Question: My 'UIRefreshControl' is stuck after switching tabs, It happenes only on the first tab. Inside TabBar I have 2 tabs with UIViewControler inside which I have UITableView.
I have tried all solutions suggested <URL> and none worked for me.
Below is what I am am doing.
'''
- (void)viewDidLoad {
[super viewDidLoad];
data = [[NSMutableArray alloc] initWithArray:[[DataCache sharedCache] getData]];
[self addNavBar];
[self addDataTable];
//for refreshing the table data
UITableViewController *tableViewController = [[UITableViewController alloc] init];
tableViewController.tableView = dataTable;
refreshControl = [[UIRefreshControl alloc] init];
refreshControl.backgroundColor = [UIColor purpleColor];
refreshControl.tintColor = [UIColor whiteColor];
[refreshControl addTarget:self
action:@selector(refresh)
forControlEvents:UIControlEventValueChanged];
[dataTable addSubview:refreshControl];
tableViewController.refreshControl = refreshControl;
}
- (void)refresh {
[self loadSentData];
data = [[NSMutableArray alloc] initWithArray:[[DataCache sharedCache] getSentData]];
[self performSelectorOnMainThread:@selector(reloadData) withObject:nil waitUntilDone:NO];
}
- (void)reloadData{
[dataTable reloadData];
[refreshControl endRefreshing];
}
'''
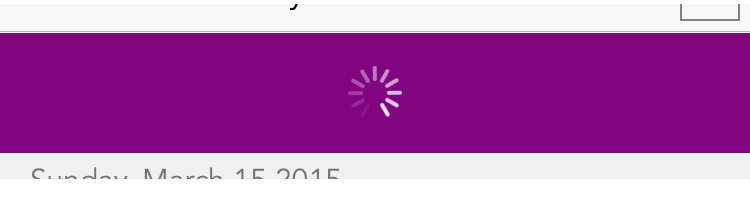
Answer: Since this question has been viewed hundreds of time. Adding my solution here might help someone else.
In my case, it was due to 'refreshControl'. you need separate 'refreshControl' for both the views. I ended up creating 'refreshControlFirstView' and 'refreshControlSecondView' and that resolved the issues.